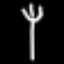
Label: fork